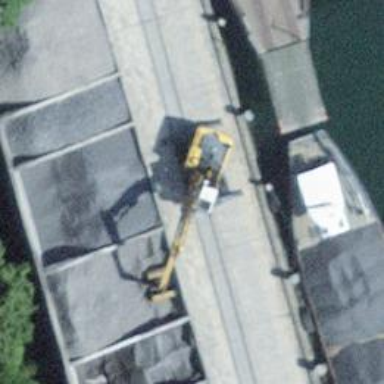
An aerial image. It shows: Crane is in the view.